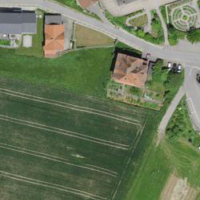
EUNIS habitat code: 55
Species observed at this site:
Bellis perennis